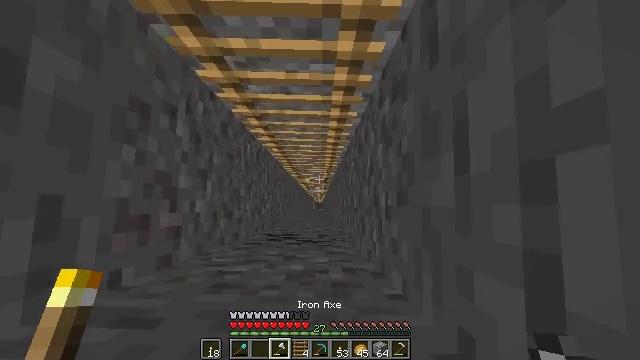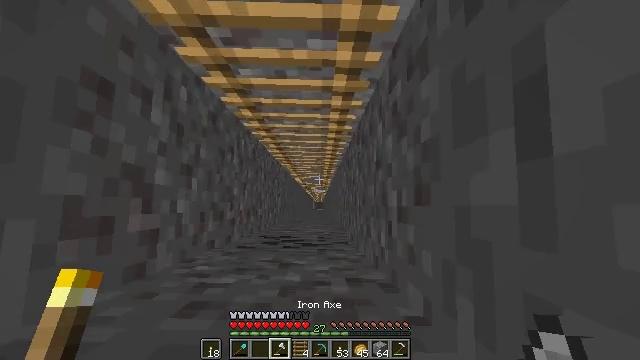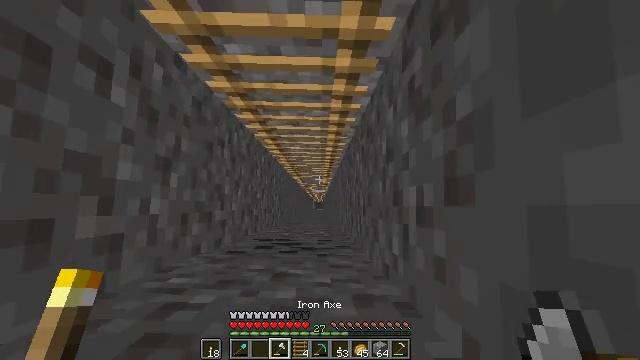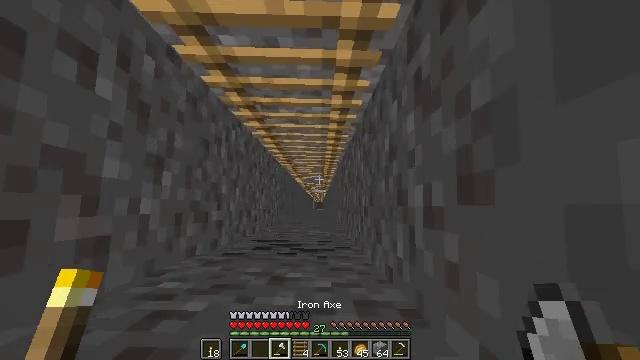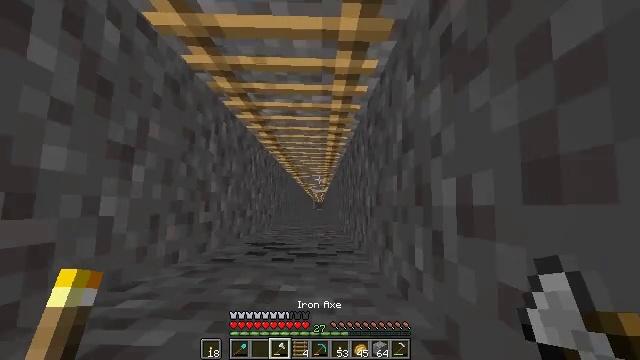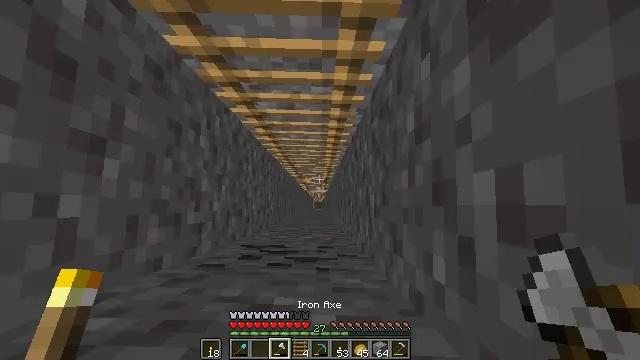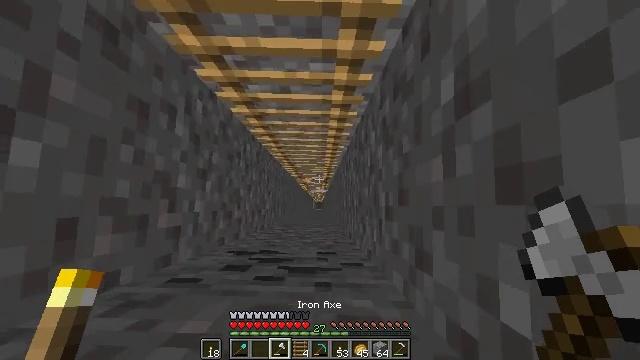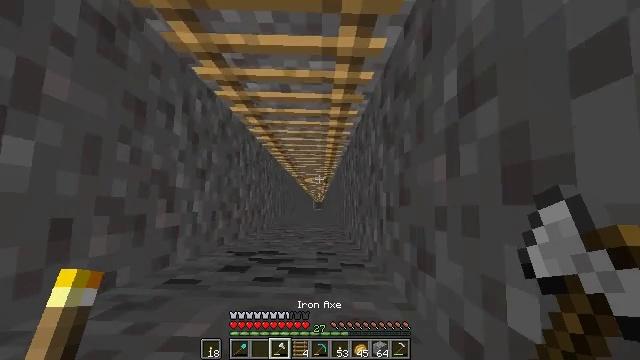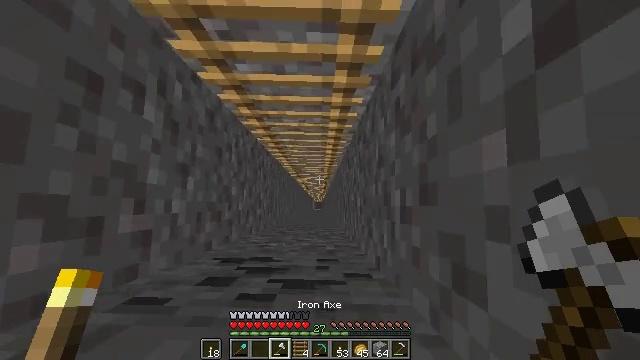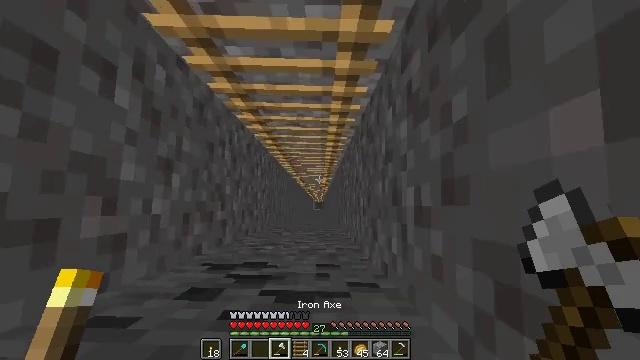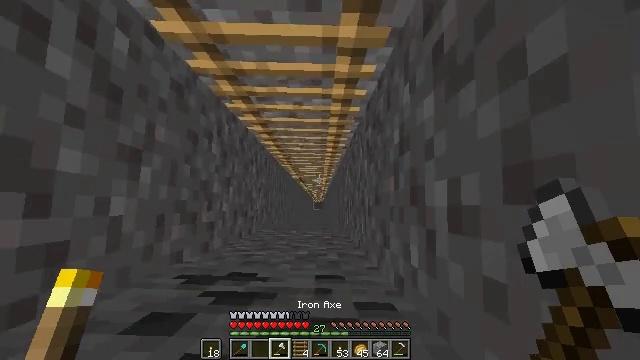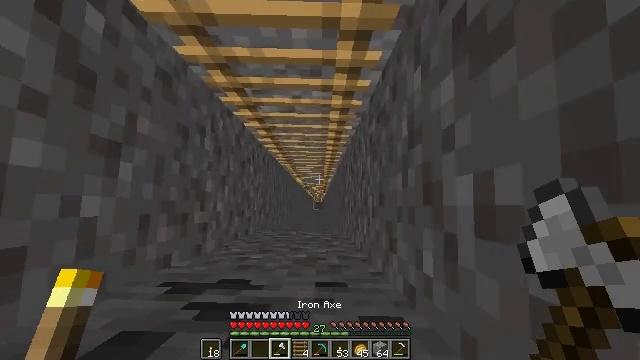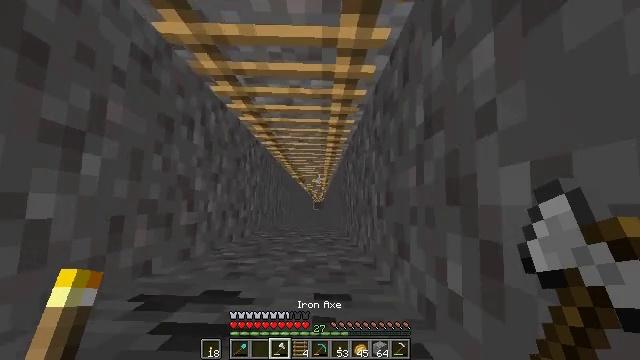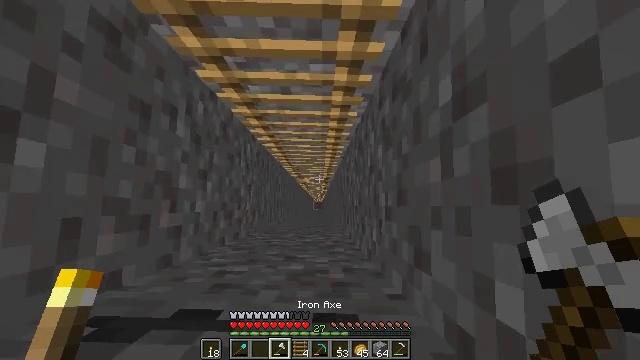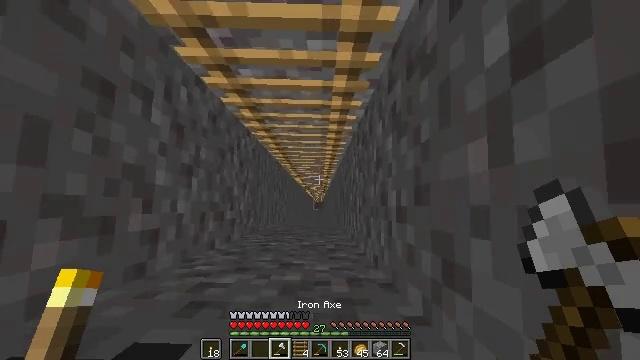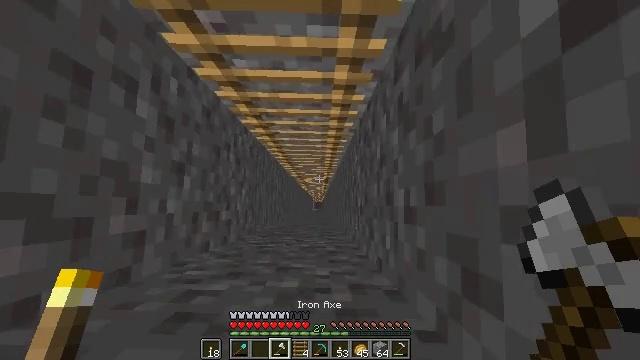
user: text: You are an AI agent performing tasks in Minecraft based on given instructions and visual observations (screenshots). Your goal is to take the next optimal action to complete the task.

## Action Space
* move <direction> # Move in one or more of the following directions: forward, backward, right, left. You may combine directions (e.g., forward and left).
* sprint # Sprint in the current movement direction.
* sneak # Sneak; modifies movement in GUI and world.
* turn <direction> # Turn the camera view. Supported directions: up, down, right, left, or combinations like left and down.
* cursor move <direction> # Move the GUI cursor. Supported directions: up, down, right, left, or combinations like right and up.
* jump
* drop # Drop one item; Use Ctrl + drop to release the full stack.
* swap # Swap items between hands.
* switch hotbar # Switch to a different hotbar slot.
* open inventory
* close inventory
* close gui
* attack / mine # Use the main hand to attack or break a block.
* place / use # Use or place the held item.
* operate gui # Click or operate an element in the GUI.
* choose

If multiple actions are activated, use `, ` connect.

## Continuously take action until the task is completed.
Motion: motion action
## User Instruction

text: Disassemble the ladder.
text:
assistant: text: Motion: no_op
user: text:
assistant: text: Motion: no_op
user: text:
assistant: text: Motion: no_op
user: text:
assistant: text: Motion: no_op
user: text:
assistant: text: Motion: no_op
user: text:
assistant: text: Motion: no_op
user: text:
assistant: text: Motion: no_op
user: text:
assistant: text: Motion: no_op
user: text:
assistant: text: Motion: no_op
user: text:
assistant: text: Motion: no_op
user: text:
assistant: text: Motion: no_op
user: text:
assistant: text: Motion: no_op
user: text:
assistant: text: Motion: no_op
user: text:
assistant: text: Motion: no_op
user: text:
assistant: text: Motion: no_op
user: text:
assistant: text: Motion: no_op
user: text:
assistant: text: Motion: no_op
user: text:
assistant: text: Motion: no_op
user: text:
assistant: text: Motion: no_op
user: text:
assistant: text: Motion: no_op
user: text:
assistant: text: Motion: no_op
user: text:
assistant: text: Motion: no_op
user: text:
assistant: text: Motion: no_op
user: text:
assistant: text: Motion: no_op
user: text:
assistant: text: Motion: no_op
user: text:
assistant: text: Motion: no_op
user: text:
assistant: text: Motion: no_op
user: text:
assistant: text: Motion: no_op
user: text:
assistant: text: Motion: no_op
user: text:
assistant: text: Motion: no_op